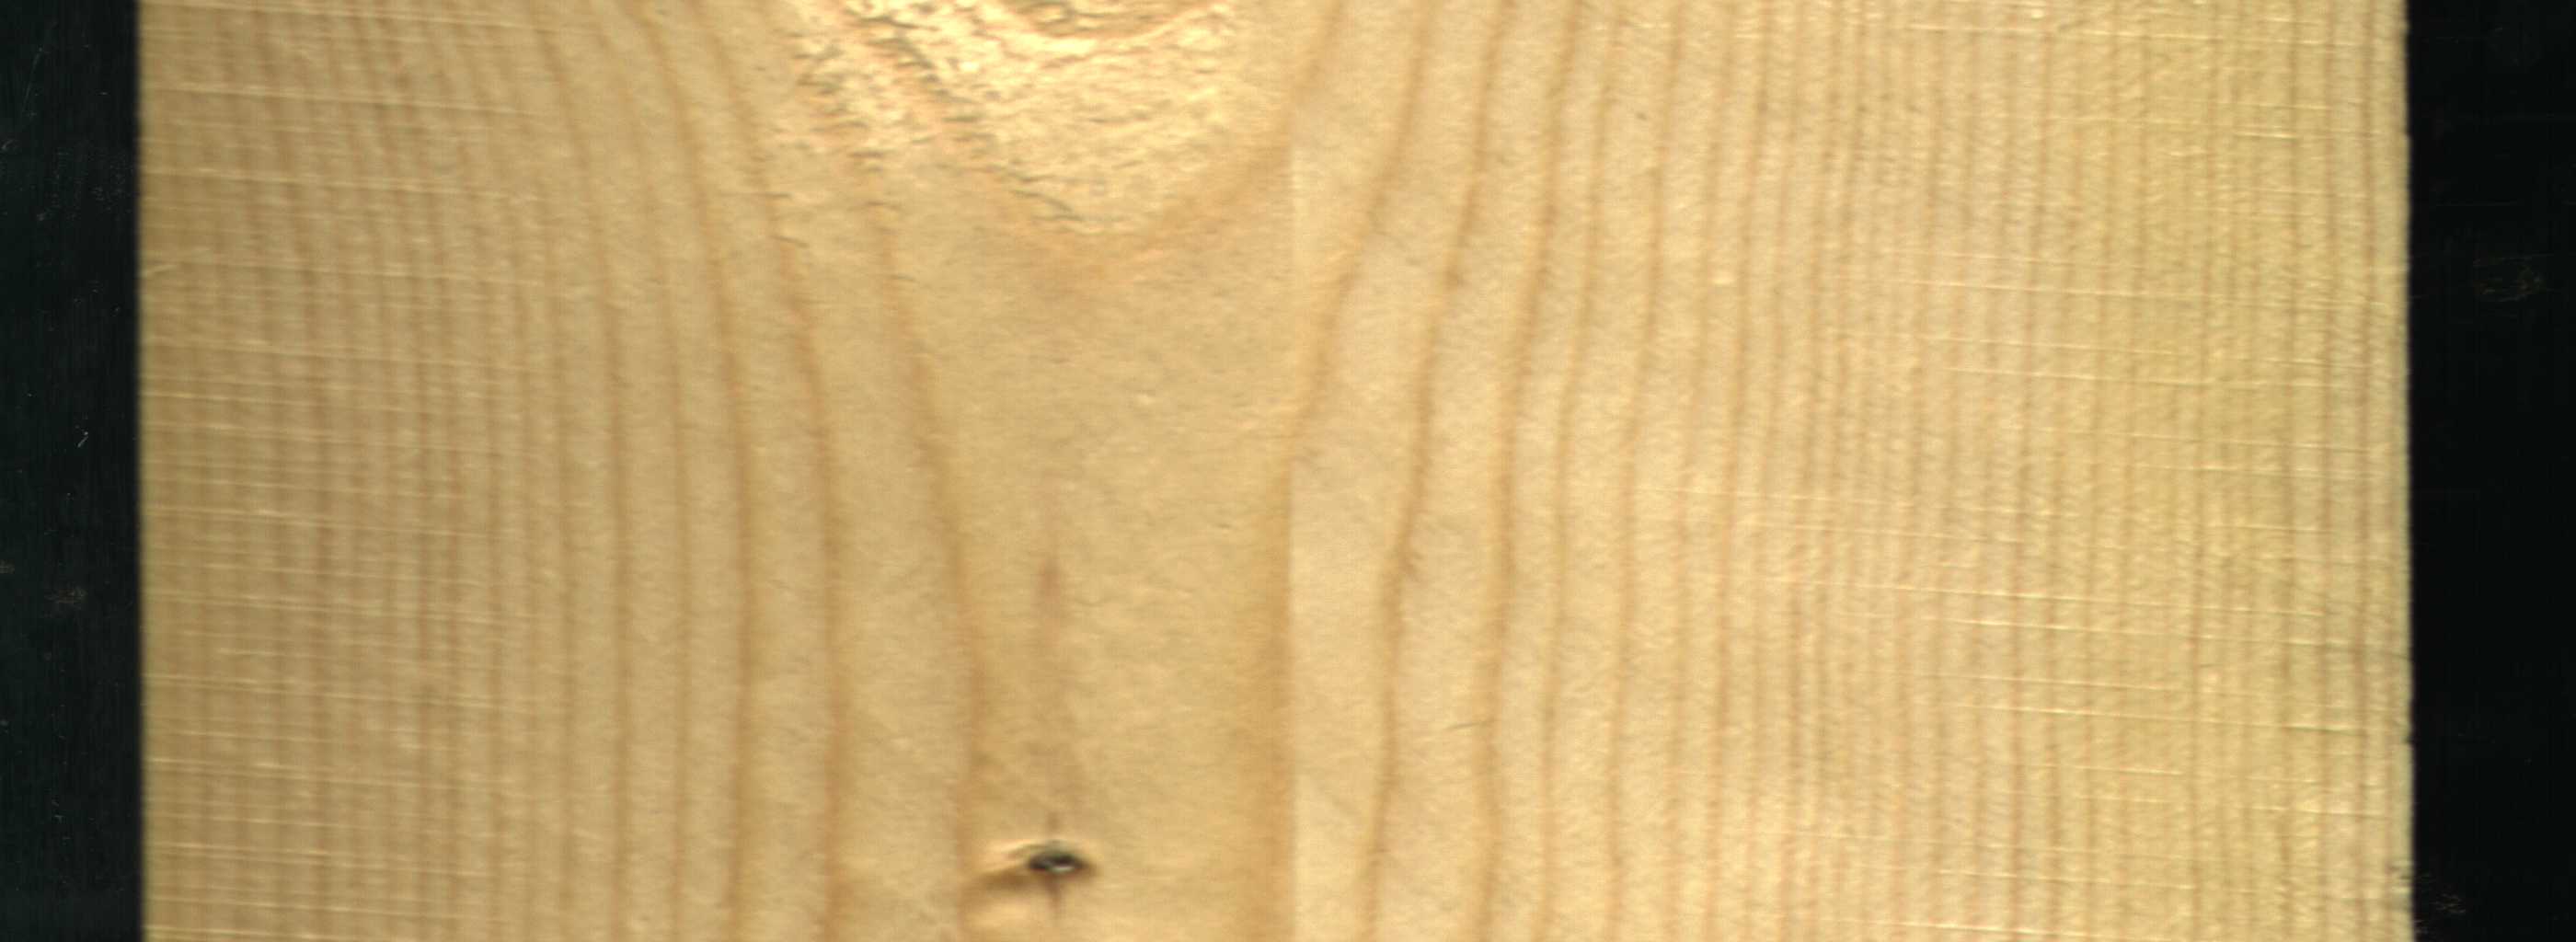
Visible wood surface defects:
Dead_Knot